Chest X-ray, PA view. Patient: 57 years old, sex F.
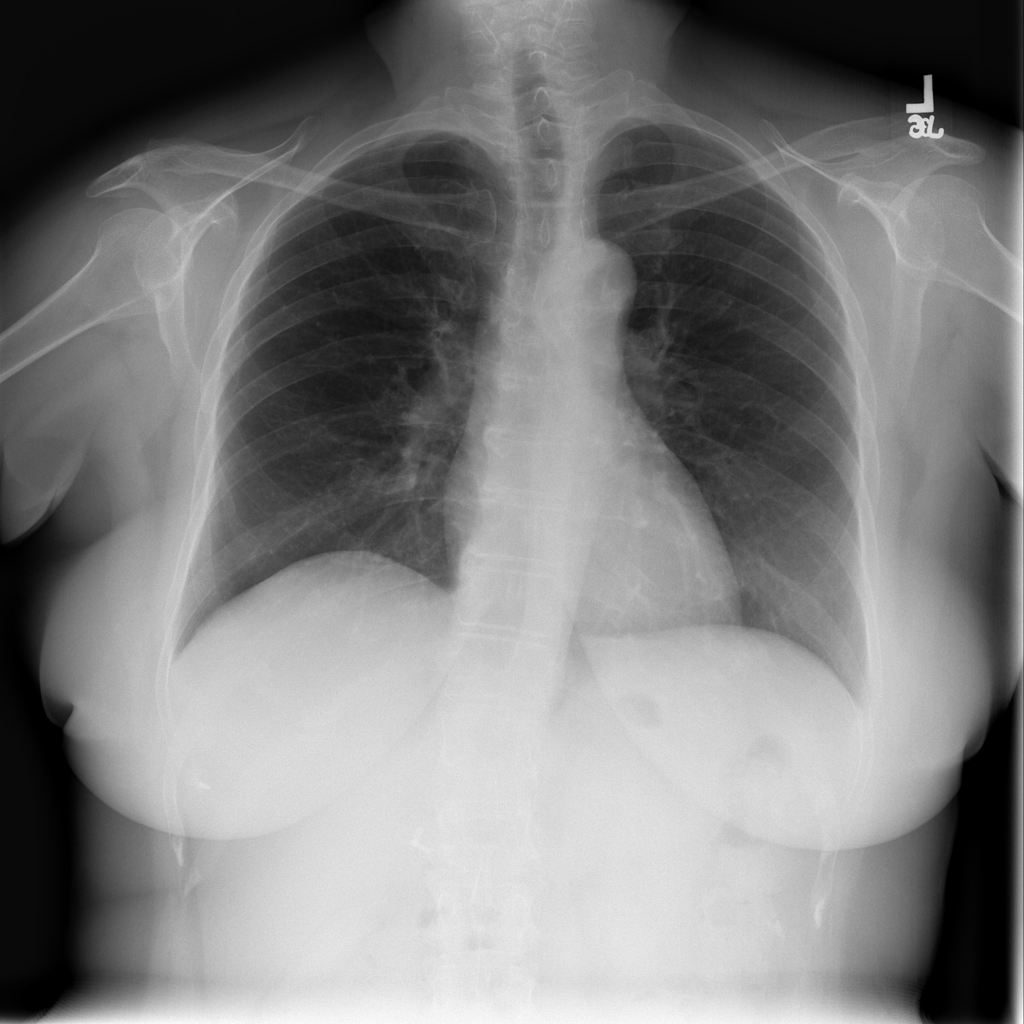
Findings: No Finding